Question: I'm writing a plug-in for an app; the plug-in is to display a modal dialog. It displays just fine, but when I move it, it leaves a trail on the screen, i.e. the window below doesn't redraw. Some parts of it do redraw (all standard Windows controls, e.g. toolbar or scrollbar), but the rest of the client area does not.
I'm using 'DialogBoxIndirectParam'; the 'hWnd' is the top window of the app, the template I construct on the fly and the dialog flags are 'WS_POPUP | WS_CAPTION | DS_MODALFRAME | DS_SETFONT | WS_SYSMENU', plus the function sets some flags itself, e.g. 'WS_CLIPSIBLINGS'. The dialog class is standard (CS+DBLCLKS,CS_SAVEBITS) The dialog procedure is very basic, it only handles the 'WM_CLOSE' message at the moment.
I tried Google but didn't manage find anything directly relevant. I tried to compare my dialog class with other dialogs of the same app and also checked the messages logs, but I didn't see any drastic differences.
Why doesn't the parent/owner redraw and how do I fix it?
. Here's the relevant calls.
Calling the dialog:
'''
class Dialog(object):
def run(self):
t = cast(c_char_p(self.template()), LPCDLGTEMPLATE)
p = GetActiveWindow()
r = DialogBoxIndirectParamW(0, t, p, dialog_proc_2, py_object(self))
'''
Window procedure:
'''
def dialog_proc(window, message, wparam, lparam):
if message == WM_CLOSE:
EndDialog(window, IDCANCEL);
return 1
return 0
'''
This is Python code :) it's embedded Python working via 'ctypes'. The plug-in runs in the main thread; the host application makes a synchronous call, i.e it waits for the called function to return. 'self.template()' returns 'DLGTEMPLATEEX' data I prepare on the fly; I believe I do this correctly, because the dialog displays and when I check it with Spy all flags seems to be set (except that there's a few more). I don't use the instance handle, because I don't load anything from resources. I believe I correctly wrapped all functions and constants, but I can post the definitions too. 'GetActiveWindow' (or 'GetForegroundWindow') returns the pointer to the app's main window; it's a MDI app and it repaints everything except the client area of a MDI window:

Here I moved the window over all the visible windows (toolbars, buttons, etc.) and the only part that doesn't repaint is the client area of the MDI doc.
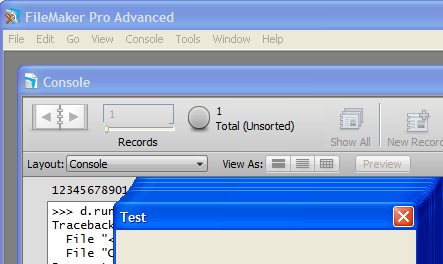
Answer: You need the message queue to be pumped to make the paint cycle works. It seems that there is some pumping occurring (you say that some controls re-draw).
Since modal dialogs run their own message pump, I'm going to take a wild guess that the host for your plugin has some special treatment of messages, quite possibly erroneous, in its message pump and that your standard dialog box message pump does things differently.
I'm guessing and making large leaps of faith, but I suspect your host app's message loop isn't of the standard 'TranslateMessage' / 'DispatchMessage' form. If so then you are truly hosed.
Without more details it's really impossible to say anything with much certainty. As Hans says, a minimal reproduction would make the problem easy to solve.